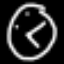
Label: clock